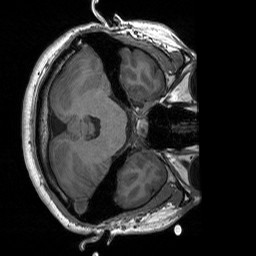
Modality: T1w
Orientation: axial
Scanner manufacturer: siemens
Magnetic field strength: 3 T
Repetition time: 1.76 s
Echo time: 0.0022 s